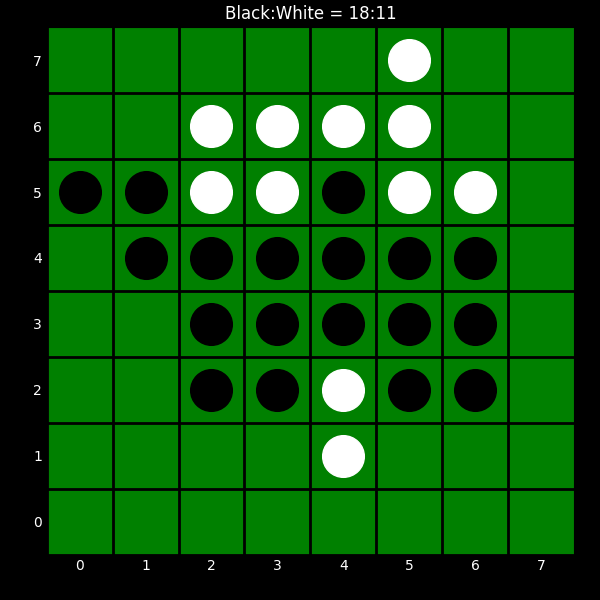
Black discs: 18
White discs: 11